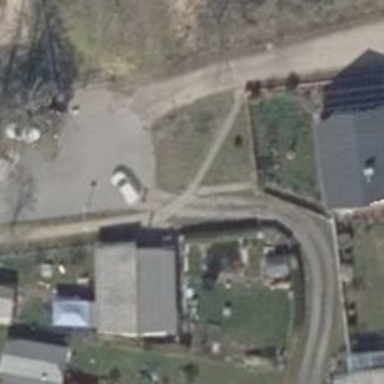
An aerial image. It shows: Footway.